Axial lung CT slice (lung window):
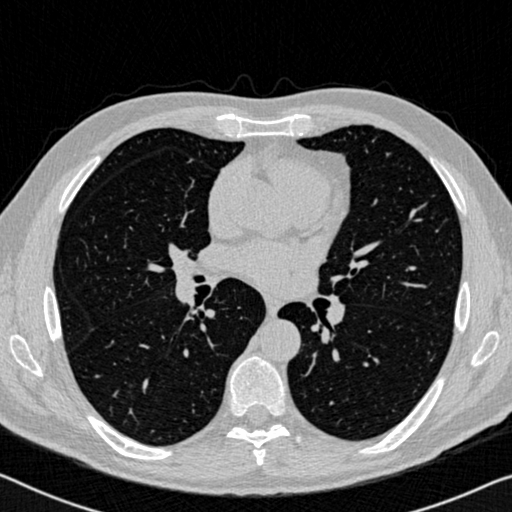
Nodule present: no